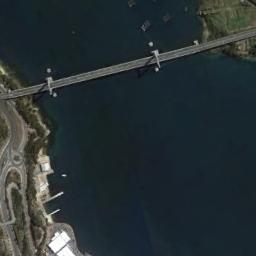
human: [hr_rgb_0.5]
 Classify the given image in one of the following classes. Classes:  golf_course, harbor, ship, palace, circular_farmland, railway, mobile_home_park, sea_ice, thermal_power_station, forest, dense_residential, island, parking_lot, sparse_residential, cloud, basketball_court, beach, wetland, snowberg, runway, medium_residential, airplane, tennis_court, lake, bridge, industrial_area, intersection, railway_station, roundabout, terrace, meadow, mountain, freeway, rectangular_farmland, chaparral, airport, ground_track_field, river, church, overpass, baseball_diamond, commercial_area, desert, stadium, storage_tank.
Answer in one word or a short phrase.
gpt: bridge